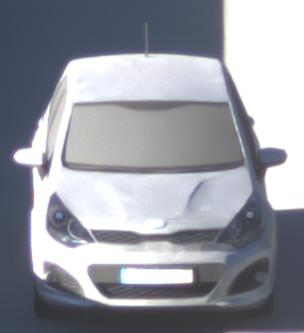
Make: KIA
Model: Rio 1.2
Detailed model: Rio (UB)
Model produced from: 2011/09
Model produced until: 2015/01
Doors: 3
Color: white
Road condition: dry road
Daytime: sunrise or sunset
Contrast: medium contrast